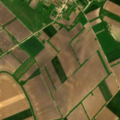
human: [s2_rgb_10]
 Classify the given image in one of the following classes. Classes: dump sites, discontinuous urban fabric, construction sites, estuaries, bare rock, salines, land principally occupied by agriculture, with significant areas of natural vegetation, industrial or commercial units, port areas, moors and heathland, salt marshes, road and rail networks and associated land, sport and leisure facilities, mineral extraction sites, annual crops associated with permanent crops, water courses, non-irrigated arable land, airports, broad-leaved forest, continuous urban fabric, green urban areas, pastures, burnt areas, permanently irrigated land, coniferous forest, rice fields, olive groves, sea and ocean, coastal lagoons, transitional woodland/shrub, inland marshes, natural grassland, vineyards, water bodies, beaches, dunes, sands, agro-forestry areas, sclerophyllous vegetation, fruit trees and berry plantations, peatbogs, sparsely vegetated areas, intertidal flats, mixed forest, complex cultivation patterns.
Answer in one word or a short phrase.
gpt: discontinuous urban fabric, non-irrigated arable land, land principally occupied by agriculture, with significant areas of natural vegetation